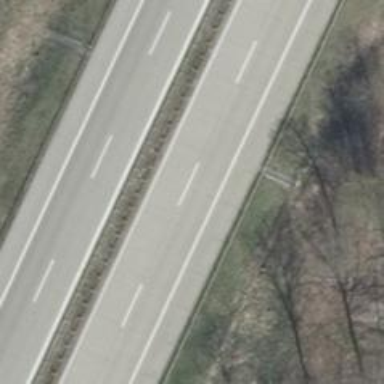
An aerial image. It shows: Concrete motorway.